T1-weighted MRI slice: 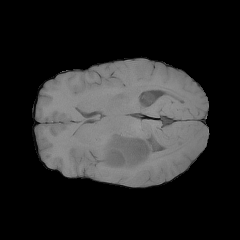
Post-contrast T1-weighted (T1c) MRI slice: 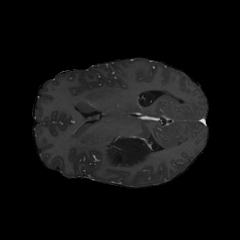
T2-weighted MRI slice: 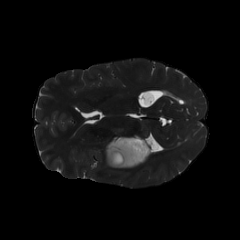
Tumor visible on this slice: yes